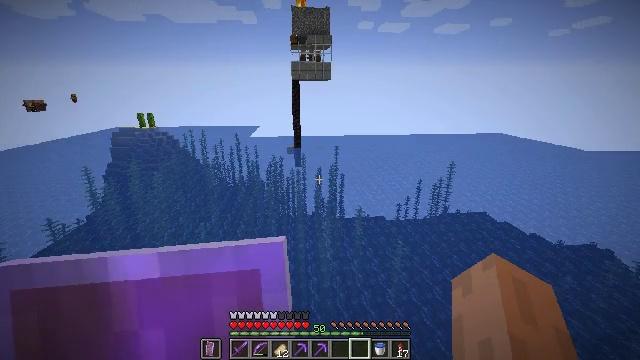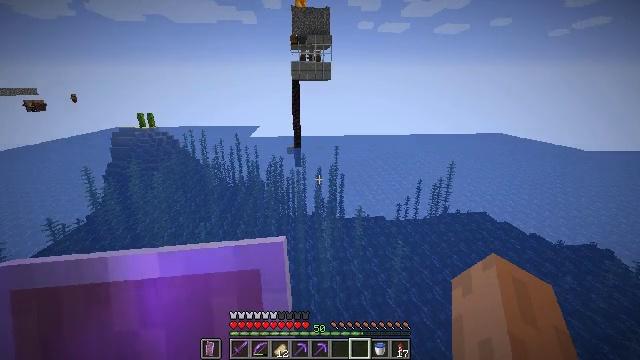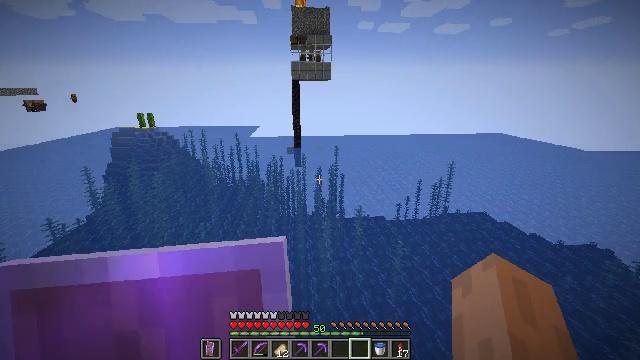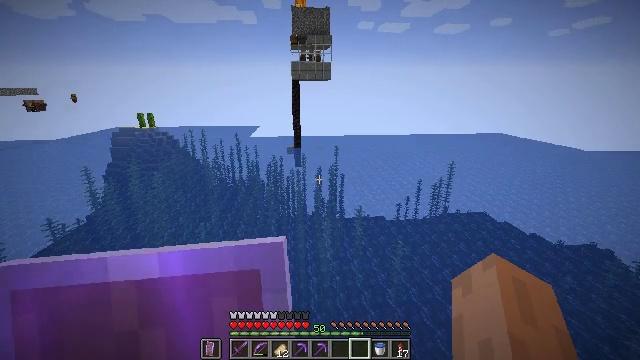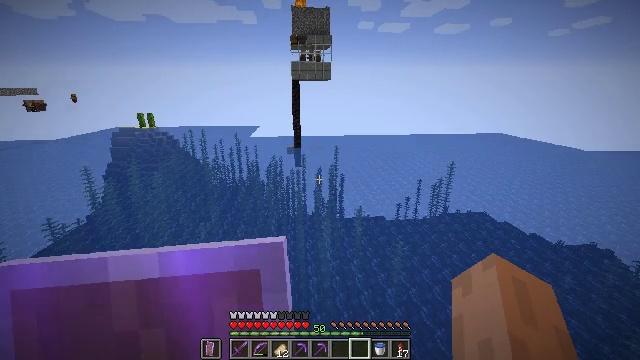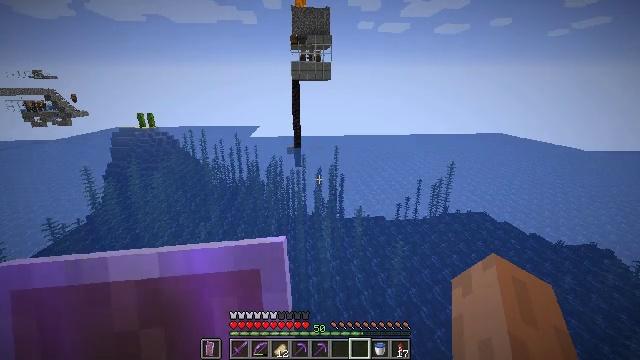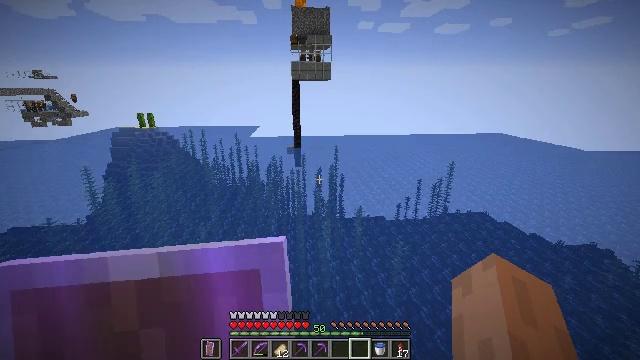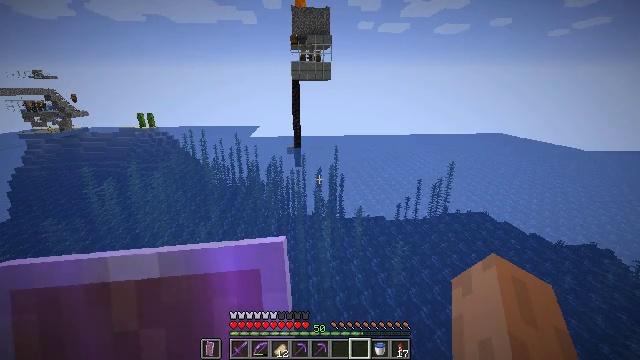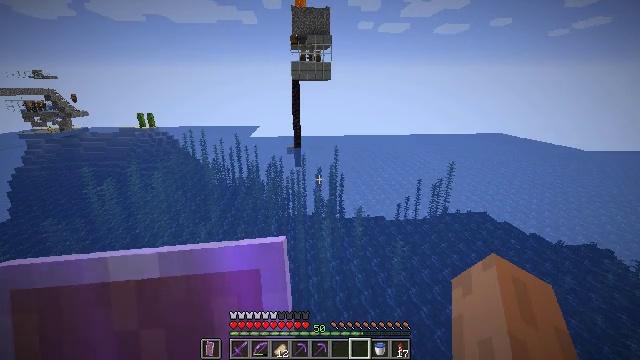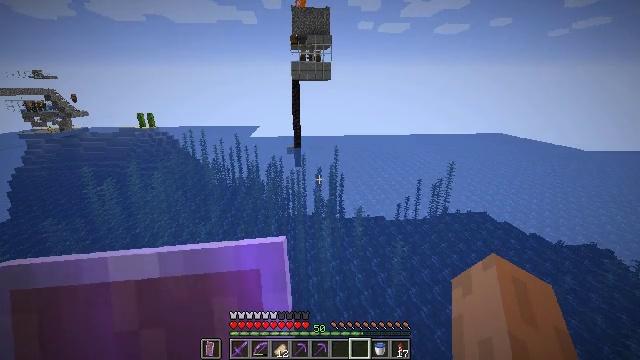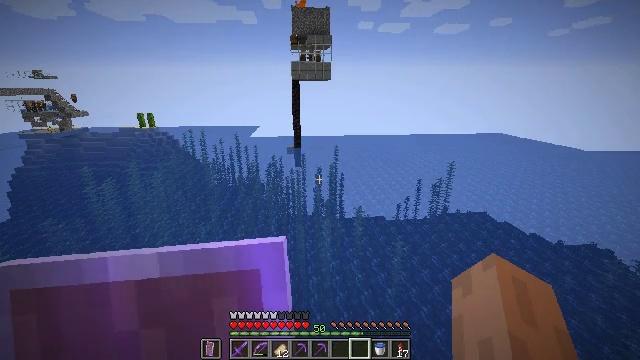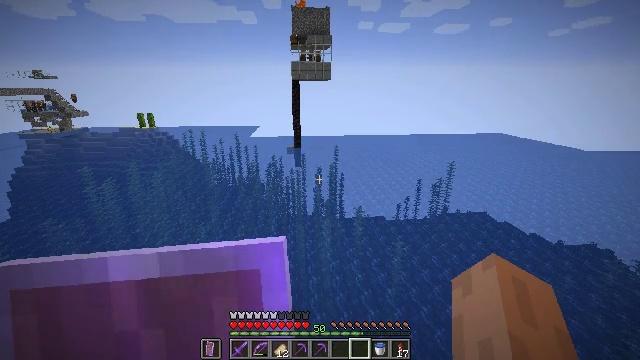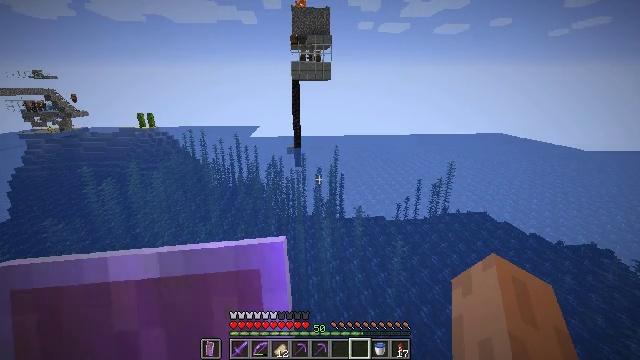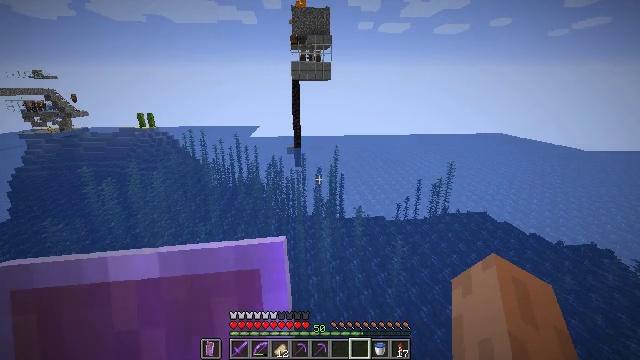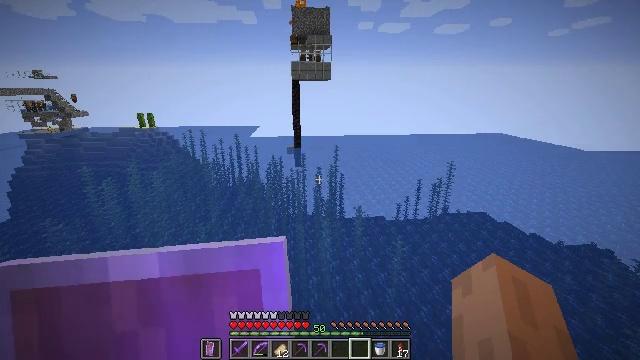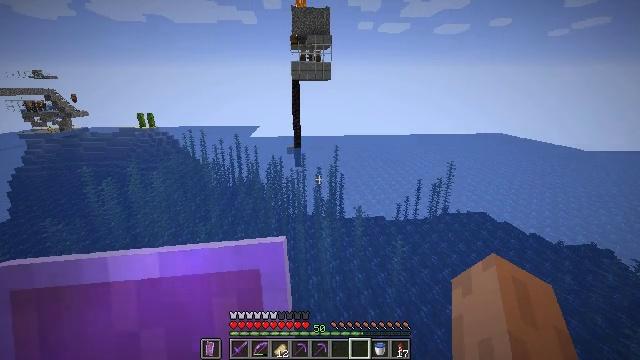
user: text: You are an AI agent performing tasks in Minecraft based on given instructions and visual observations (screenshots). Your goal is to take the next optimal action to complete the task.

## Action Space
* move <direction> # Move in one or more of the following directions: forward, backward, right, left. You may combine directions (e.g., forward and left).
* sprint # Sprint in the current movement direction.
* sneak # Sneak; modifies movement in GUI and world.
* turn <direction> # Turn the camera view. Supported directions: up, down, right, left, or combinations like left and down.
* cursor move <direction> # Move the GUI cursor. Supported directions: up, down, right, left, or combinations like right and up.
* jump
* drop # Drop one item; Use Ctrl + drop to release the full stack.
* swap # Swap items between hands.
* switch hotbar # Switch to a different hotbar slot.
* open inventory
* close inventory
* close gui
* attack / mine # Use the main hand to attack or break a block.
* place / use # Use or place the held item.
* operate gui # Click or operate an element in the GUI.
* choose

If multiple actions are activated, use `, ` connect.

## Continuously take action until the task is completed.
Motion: motion action
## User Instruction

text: Attack the shulker box to pick it up.
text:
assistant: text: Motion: no_op
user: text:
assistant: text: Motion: no_op
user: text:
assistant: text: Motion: no_op
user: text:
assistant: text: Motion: no_op
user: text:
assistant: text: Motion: no_op
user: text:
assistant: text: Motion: no_op
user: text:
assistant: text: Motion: no_op
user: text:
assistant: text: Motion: no_op
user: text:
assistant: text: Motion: no_op
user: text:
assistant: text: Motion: no_op
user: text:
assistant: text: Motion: no_op
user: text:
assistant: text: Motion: no_op
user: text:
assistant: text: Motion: no_op
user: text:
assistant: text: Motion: no_op
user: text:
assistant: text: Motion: no_op
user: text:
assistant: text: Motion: no_op
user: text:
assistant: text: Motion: no_op
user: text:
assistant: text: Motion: no_op
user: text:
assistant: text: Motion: no_op
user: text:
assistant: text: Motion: no_op
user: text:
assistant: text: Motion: no_op
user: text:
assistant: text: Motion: no_op
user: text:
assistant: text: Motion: no_op
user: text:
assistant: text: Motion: no_op
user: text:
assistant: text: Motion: no_op
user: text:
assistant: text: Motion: no_op
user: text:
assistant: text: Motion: no_op
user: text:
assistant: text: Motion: no_op
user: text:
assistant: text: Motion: no_op
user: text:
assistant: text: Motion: no_op